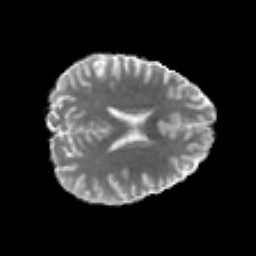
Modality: MD
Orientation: axial
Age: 26
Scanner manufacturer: philips
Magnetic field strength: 3 T
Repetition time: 8.592 s
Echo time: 0.1268 s